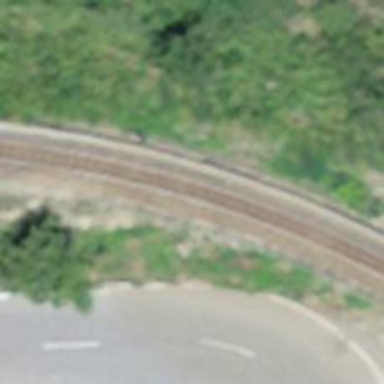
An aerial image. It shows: Narrow-gauge railway with 1 track. The tracks are electrified with contact line.